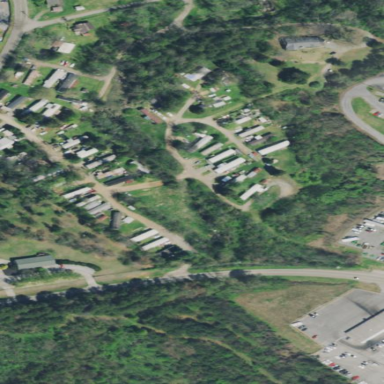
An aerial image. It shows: Residential area known as trailer park.